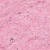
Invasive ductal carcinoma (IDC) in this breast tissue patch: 0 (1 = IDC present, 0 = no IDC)